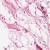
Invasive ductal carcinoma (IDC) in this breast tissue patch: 0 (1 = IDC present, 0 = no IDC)